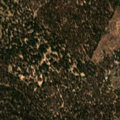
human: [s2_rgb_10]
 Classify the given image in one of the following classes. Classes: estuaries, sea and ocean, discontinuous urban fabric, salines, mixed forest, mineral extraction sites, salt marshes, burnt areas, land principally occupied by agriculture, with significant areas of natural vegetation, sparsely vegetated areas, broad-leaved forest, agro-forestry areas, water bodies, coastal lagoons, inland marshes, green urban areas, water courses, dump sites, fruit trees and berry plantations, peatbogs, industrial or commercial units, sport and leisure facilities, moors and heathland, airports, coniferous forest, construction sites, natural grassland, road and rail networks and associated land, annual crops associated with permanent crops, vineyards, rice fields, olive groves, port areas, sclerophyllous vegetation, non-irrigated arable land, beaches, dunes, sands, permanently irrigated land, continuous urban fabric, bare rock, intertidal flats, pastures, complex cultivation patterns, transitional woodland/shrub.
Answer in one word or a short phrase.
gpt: agro-forestry areas, coniferous forest, mixed forest